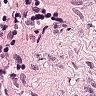
Metastatic tissue present: no